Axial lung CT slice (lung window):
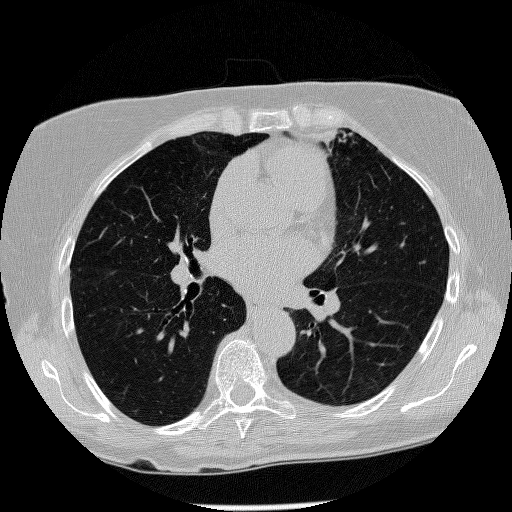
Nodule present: no